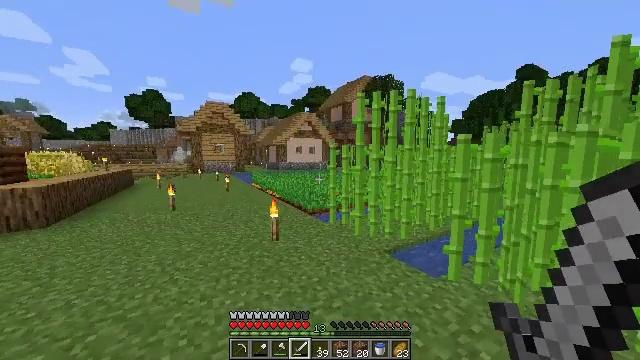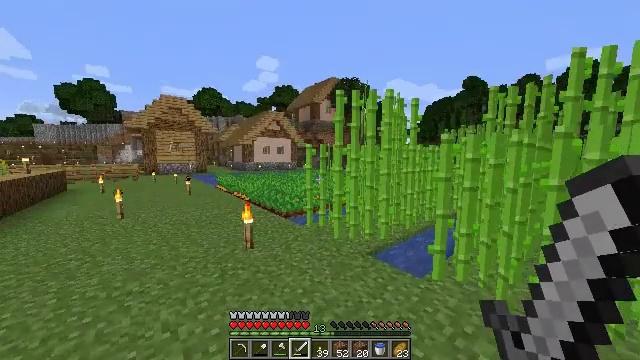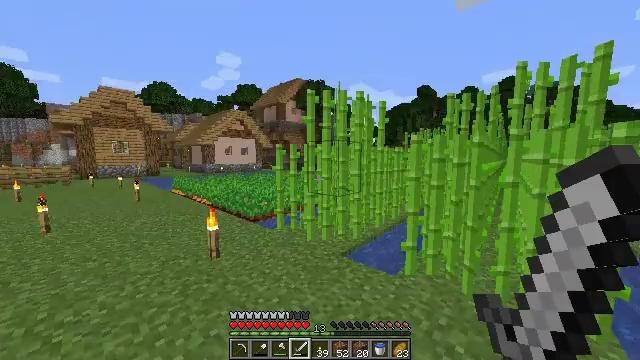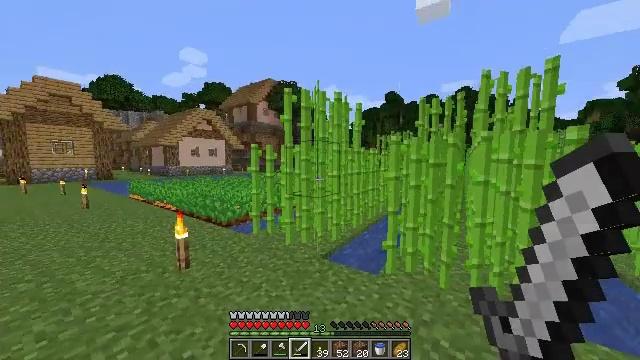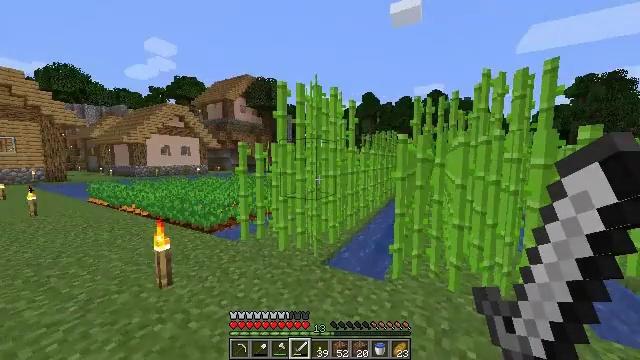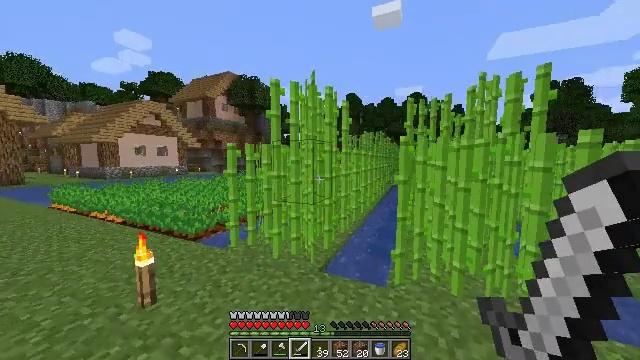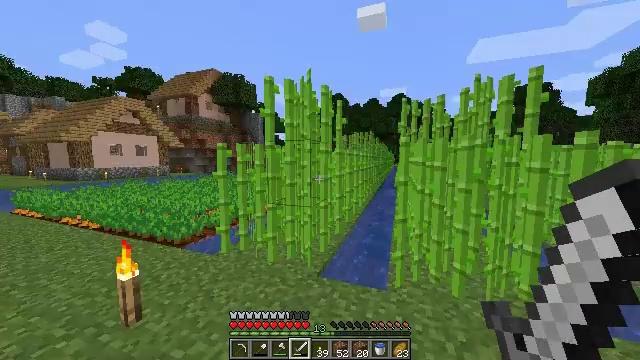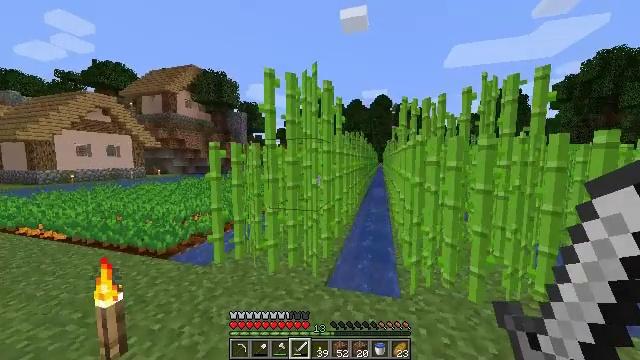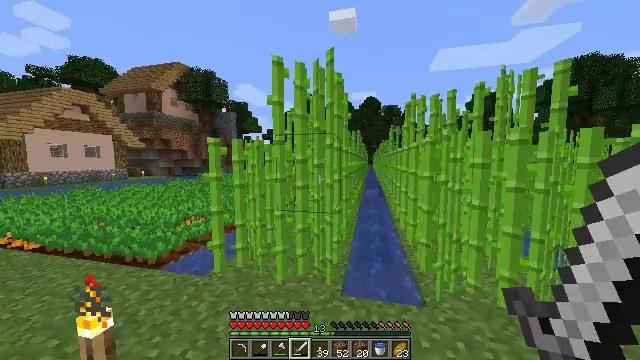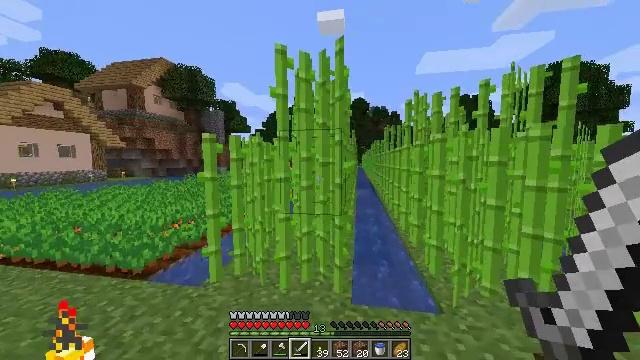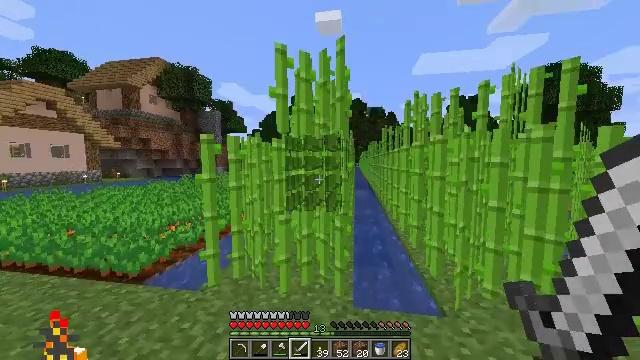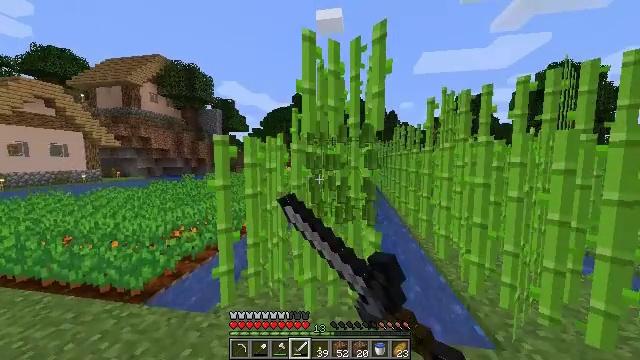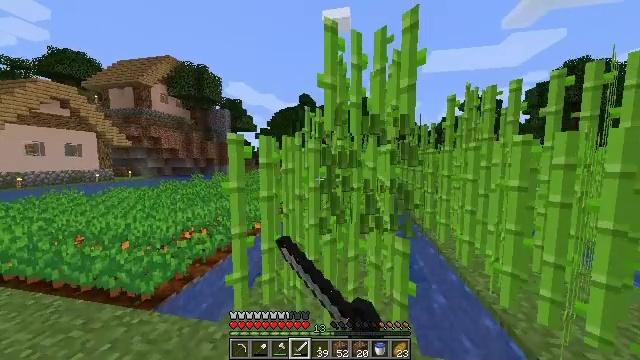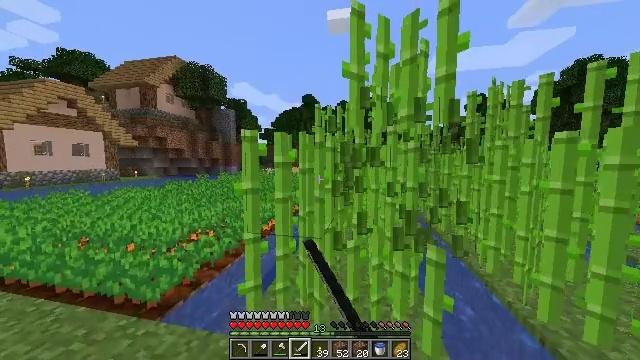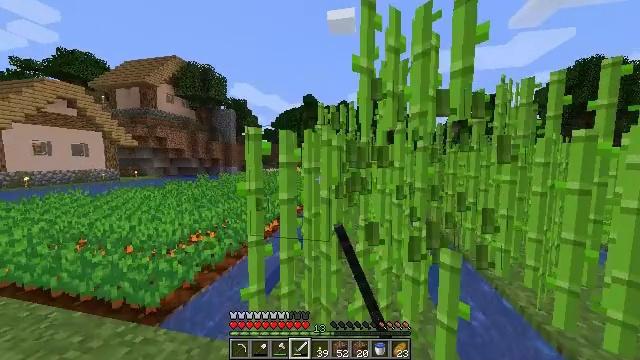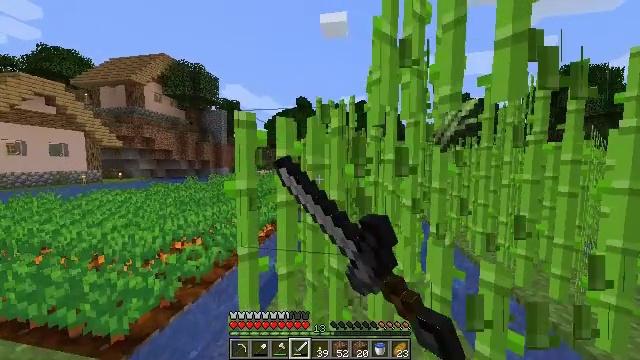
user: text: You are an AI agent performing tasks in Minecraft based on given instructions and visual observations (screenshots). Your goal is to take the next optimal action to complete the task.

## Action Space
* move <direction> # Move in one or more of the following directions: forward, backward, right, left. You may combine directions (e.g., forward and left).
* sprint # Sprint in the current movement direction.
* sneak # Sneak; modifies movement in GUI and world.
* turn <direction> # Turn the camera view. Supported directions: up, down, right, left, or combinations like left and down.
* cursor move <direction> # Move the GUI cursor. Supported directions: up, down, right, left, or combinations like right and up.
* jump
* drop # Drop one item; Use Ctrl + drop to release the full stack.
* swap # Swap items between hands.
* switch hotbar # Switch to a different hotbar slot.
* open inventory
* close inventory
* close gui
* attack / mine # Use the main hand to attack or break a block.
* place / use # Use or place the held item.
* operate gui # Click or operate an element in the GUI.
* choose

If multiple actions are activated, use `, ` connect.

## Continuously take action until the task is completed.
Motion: motion action
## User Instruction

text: Mine the sugar cane near rivers.
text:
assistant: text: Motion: move forward and move left, sprint, turn right
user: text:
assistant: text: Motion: move forward and move left, sprint, turn right
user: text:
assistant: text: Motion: move forward and move left, sprint, turn right
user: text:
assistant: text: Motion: move forward and move left, sprint, turn right
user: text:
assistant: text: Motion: move forward and move left, turn right
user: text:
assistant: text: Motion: move forward and move left, turn right
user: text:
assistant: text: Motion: move forward and move left, turn right
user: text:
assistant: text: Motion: move forward and move left, turn right
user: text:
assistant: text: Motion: move forward and move left, turn right
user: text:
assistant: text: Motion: move forward and move left, attack / mine
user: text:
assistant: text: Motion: move forward and move left, attack / mine
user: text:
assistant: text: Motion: move forward and move left, turn left, attack / mine
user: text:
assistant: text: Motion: move forward and move left, attack / mine
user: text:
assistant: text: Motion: move forward, attack / mine
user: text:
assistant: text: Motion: move forward, turn right, attack / mine
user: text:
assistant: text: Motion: move forward, turn right, attack / mine
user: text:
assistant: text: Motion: move forward, turn right, attack / mine
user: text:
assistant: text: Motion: move forward and move right, turn right, attack / mine
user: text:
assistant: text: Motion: move forward and move right, turn right, attack / mine
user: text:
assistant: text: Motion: move forward and move right, attack / mine
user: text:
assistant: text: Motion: move forward, attack / mine
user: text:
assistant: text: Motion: move forward, attack / mine
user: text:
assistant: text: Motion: move forward, turn left, attack / mine
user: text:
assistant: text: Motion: move forward and move left, turn left, attack / mine
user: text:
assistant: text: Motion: move forward and move left, turn left, attack / mine
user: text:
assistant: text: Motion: move forward and move left, turn left, attack / mine
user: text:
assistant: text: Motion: move forward, turn left, attack / mine
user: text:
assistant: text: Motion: move forward, attack / mine
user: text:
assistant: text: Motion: move forward, attack / mine
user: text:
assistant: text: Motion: move forward, attack / mine